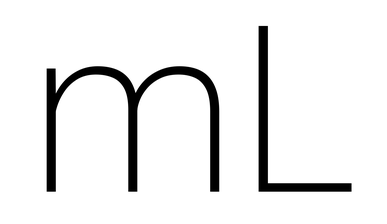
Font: Roboto_ExtraLight